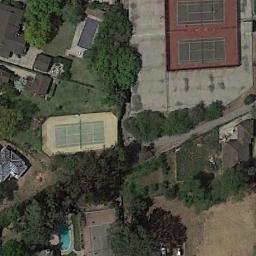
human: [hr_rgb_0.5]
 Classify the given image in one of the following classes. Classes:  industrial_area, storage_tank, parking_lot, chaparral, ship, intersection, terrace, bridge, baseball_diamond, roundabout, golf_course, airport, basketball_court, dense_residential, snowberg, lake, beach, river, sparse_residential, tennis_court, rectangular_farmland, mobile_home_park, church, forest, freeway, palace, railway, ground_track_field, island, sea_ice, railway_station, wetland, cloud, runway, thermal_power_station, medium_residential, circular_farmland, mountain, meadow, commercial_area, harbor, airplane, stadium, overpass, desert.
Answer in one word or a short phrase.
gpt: tennis_court